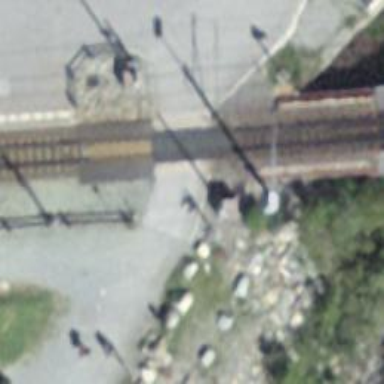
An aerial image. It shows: Narrow-gauge railway track with 1 electrified contact line.